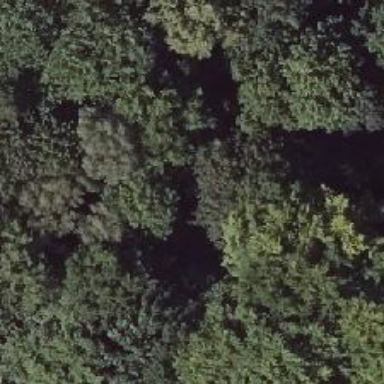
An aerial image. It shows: Row of deciduous broadleaved trees forming avenue.